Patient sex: M
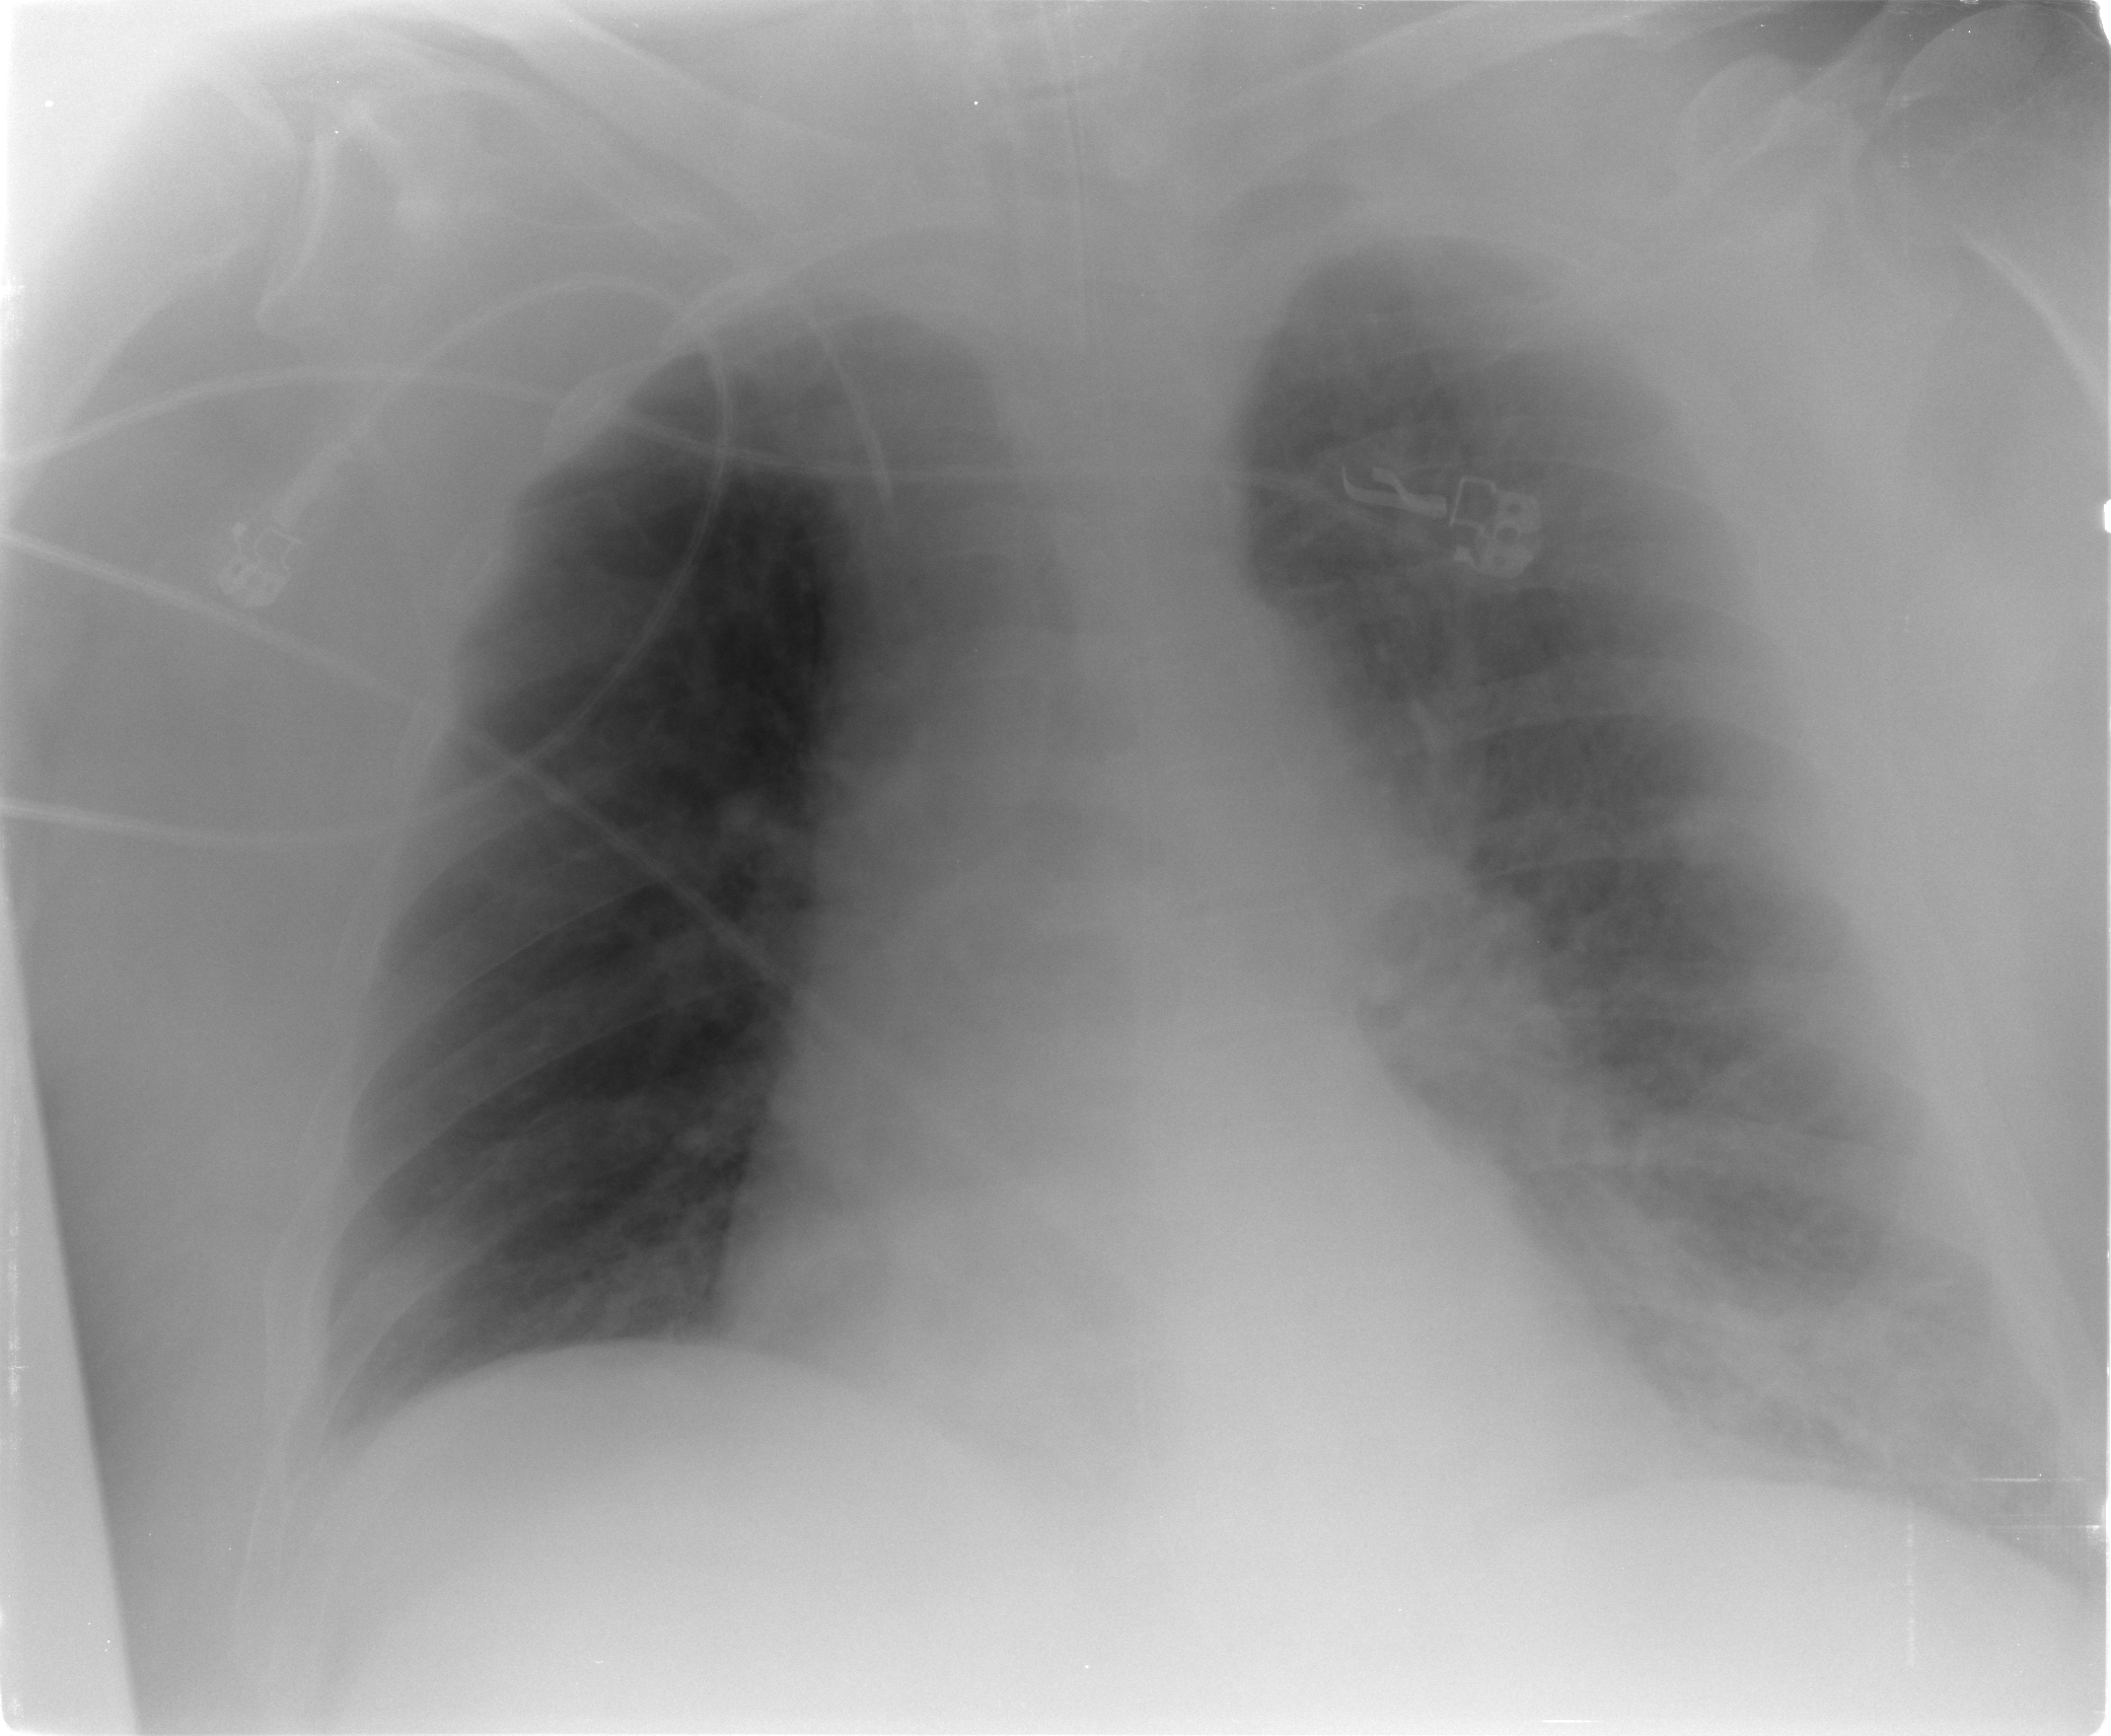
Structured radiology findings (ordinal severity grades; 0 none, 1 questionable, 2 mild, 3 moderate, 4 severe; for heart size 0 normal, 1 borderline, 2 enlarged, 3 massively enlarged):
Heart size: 2
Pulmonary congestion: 2
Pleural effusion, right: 0
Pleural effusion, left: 2
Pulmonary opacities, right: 0
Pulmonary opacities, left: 3
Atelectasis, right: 0
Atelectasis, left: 2